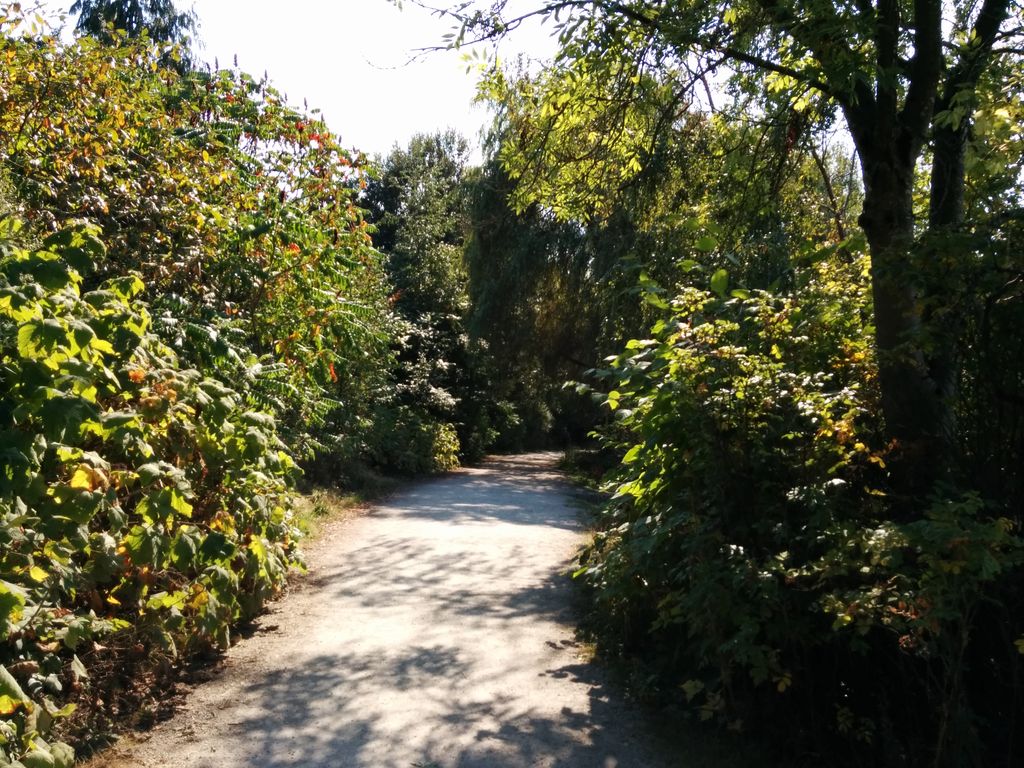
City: vancouver